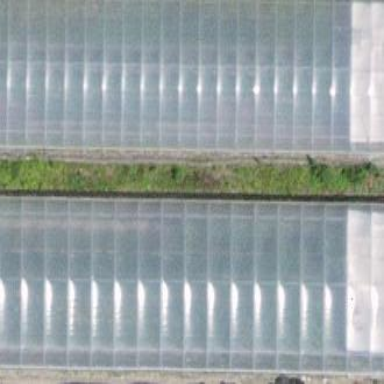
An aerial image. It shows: Greenhouse.